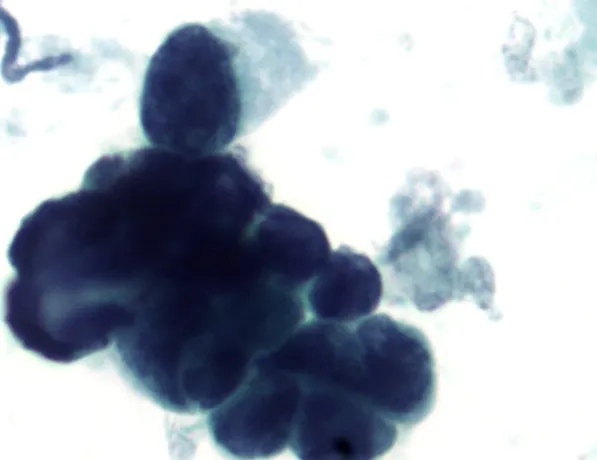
Bladder washing, cell block, H&E, x400: clusters of pure, small cell undifferentiated carcinoma of the bladder. The small cell carcinoma cells are approximately twice the size of the RBCs with finely granular chromatin and nuclear molding.
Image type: pathology (h&e)